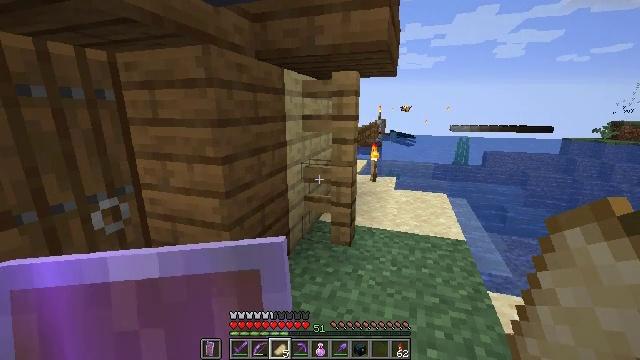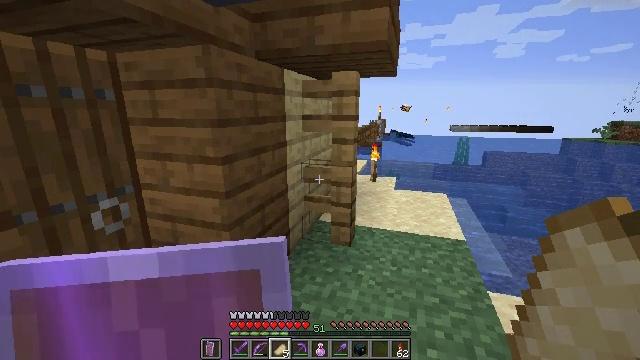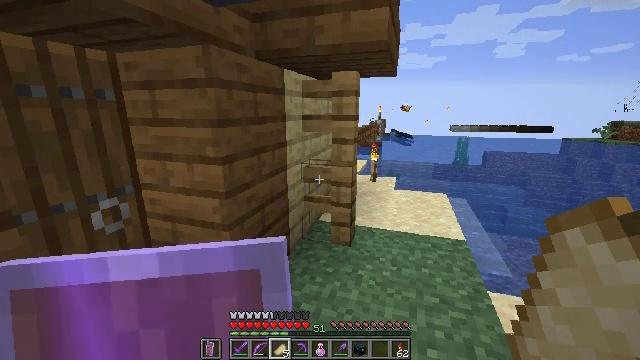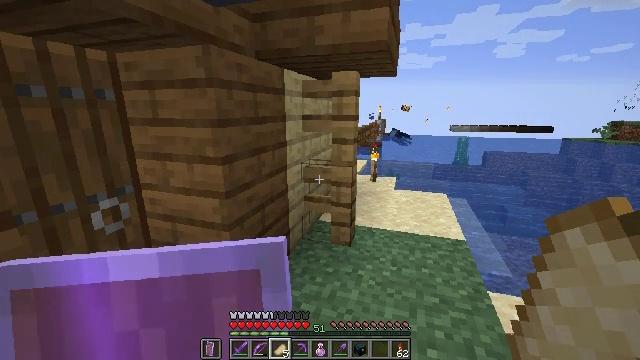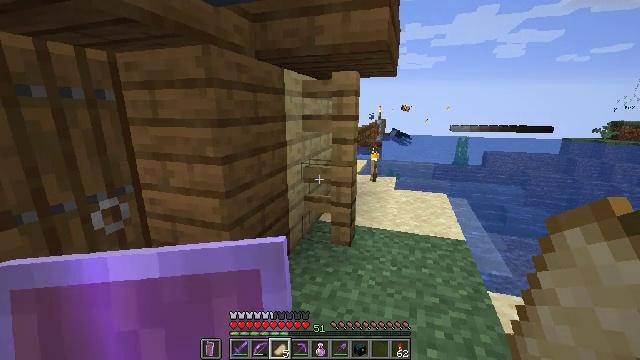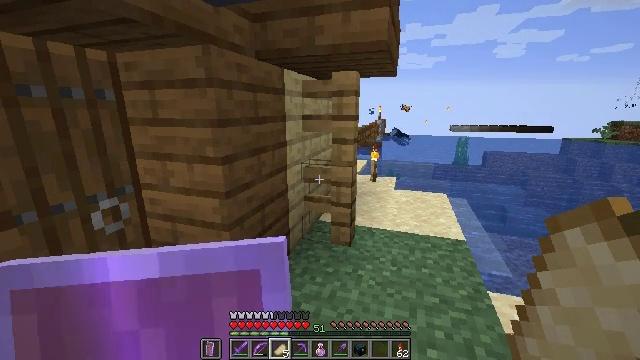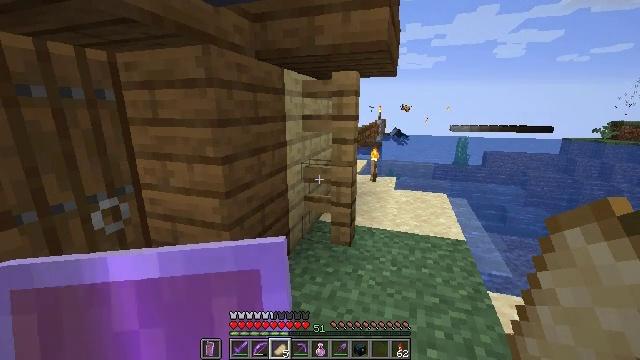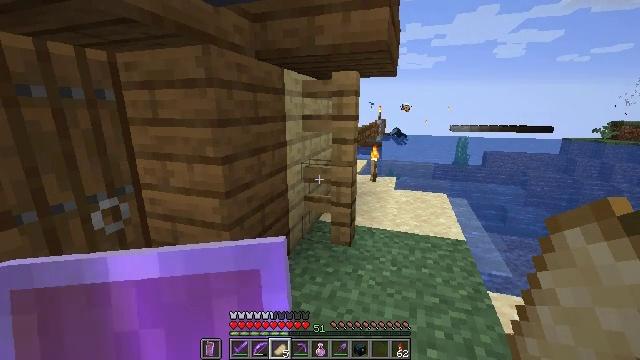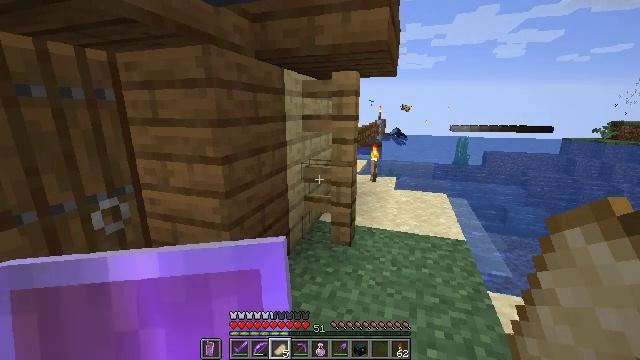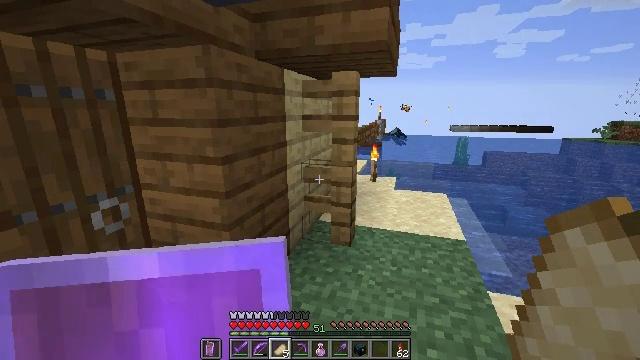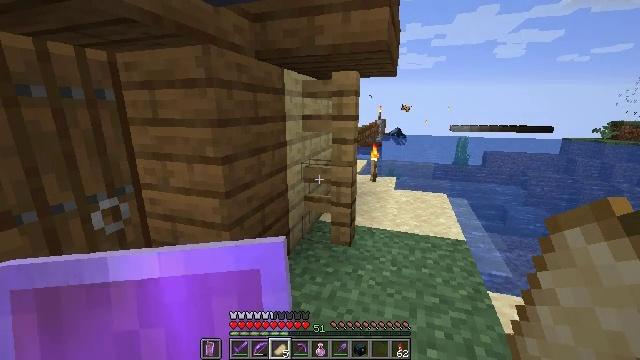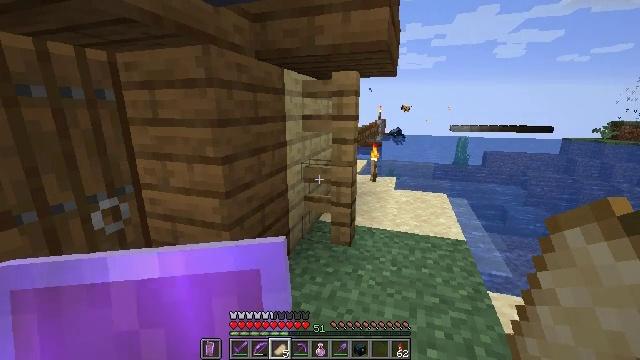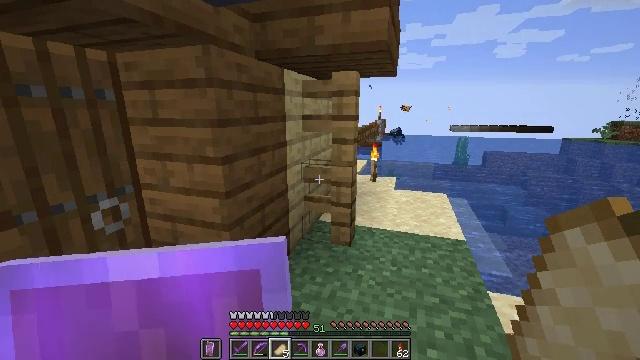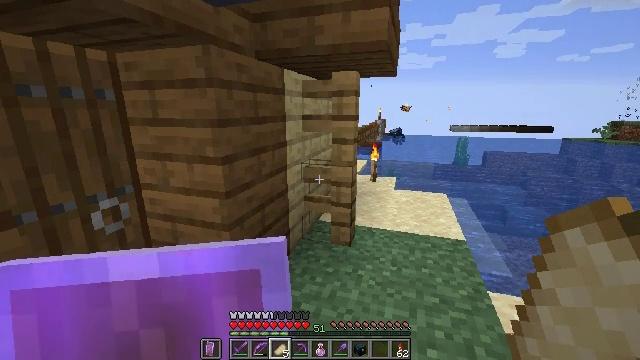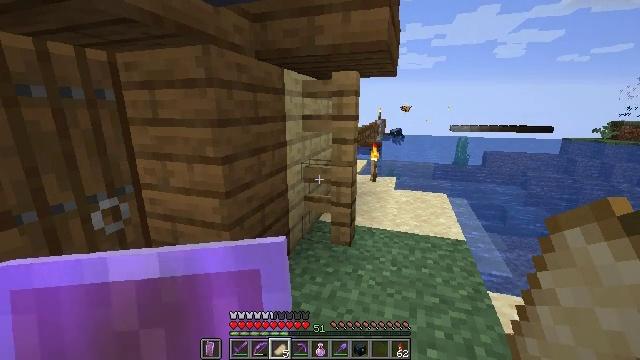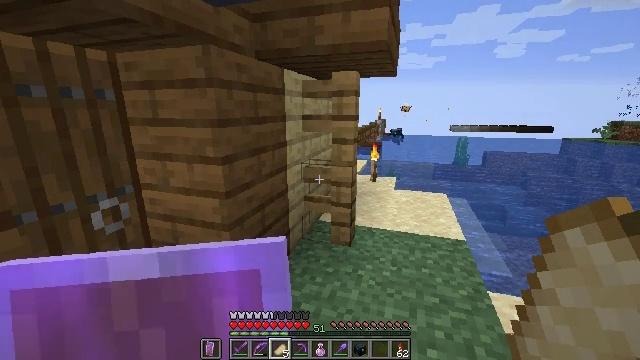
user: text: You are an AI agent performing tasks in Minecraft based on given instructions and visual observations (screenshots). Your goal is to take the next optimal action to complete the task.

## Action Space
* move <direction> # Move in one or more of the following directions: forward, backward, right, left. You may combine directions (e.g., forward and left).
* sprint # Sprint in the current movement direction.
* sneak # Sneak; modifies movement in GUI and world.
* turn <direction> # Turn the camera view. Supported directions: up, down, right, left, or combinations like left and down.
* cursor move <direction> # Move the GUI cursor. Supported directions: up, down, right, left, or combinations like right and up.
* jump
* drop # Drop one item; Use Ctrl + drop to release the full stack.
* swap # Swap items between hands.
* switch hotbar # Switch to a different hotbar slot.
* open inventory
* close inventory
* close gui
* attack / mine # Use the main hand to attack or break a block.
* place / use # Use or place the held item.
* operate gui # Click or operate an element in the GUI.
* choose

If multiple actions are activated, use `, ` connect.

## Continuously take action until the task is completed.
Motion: motion action
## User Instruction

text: Mine grass block from the ground.
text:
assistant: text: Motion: no_op
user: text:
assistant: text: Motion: no_op
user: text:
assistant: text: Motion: no_op
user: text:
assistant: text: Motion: no_op
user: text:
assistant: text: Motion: no_op
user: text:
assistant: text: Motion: no_op
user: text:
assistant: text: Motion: no_op
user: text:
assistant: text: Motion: no_op
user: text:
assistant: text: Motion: no_op
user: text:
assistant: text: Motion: no_op
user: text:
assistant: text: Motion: no_op
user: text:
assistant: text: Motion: no_op
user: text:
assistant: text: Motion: no_op
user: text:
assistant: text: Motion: no_op
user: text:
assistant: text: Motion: no_op
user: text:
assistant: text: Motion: no_op
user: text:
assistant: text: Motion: no_op
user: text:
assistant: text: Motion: no_op
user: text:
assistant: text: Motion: no_op
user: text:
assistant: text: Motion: move forward, turn right
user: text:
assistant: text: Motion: move forward and move right, turn right and down
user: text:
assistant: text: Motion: move forward and move right, turn right
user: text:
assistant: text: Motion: move forward and move right
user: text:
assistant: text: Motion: move forward and move right
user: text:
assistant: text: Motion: move forward
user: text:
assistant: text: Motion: move forward
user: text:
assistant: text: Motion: move forward
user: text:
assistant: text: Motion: move forward
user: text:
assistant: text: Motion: move forward
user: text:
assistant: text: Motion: move forward